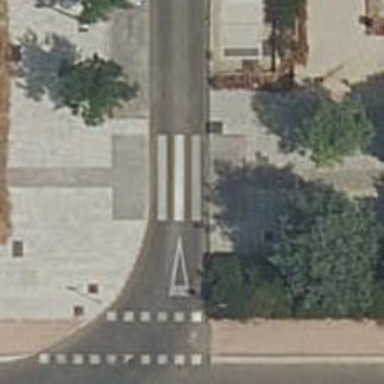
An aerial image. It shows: Uncontrolled crossing on the road.